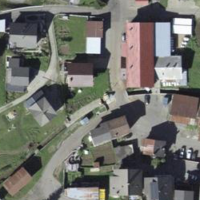
EUNIS habitat code: 54
Species observed at this site:
Rumex alpinus
Fagopyrum esculentum
Tussilago farfara